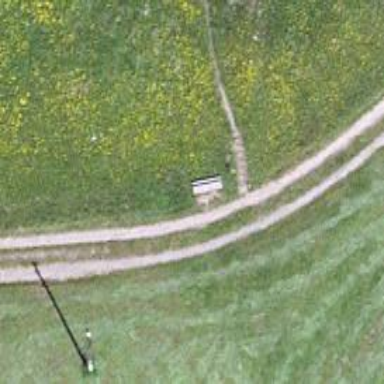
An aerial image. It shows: Bench for seating.